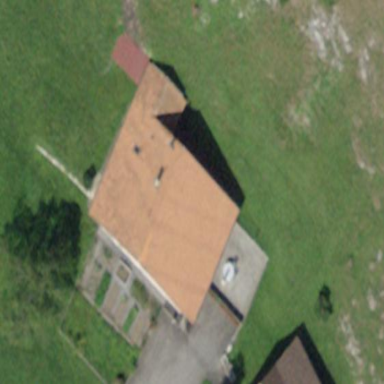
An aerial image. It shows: Residential building.